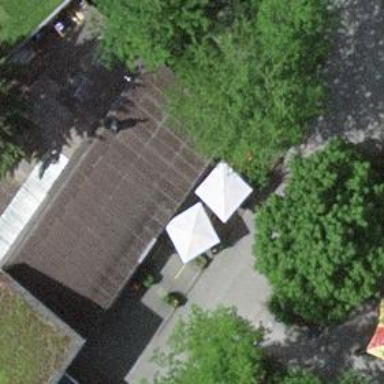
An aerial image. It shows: Restaurant.